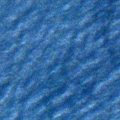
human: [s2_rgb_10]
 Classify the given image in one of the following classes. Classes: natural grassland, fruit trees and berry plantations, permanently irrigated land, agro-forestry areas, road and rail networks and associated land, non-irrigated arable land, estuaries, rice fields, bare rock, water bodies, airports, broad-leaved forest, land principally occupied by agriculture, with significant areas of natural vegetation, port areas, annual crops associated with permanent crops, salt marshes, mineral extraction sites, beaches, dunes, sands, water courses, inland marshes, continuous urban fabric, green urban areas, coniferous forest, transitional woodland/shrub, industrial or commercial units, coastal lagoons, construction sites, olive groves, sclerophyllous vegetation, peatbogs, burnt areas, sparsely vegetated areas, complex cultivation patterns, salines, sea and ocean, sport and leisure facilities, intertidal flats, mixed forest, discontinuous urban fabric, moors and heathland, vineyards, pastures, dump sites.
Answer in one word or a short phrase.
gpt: sea and ocean